Question: I've started to use Visual Studio 2012 and there is one feature that really upsets me: the way the selection in text editor looks. For some reason it looks differently for variables and all other text. The same is right for the break-point high-lighting:

Is there a setting to make the selection and break-pointed line appear uniform as in all previous versions of VS and all other editors?
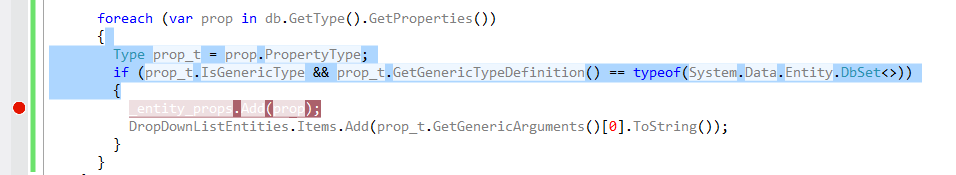
Answer: There is no setting for this, but why your selection looks ugly is because you set a background color for given (identifier) types. In 'Tools*Options*Environment*Fonts and Colors' select 'Identifiers' and set 'Item Background' to 'Default'